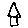
Label: house